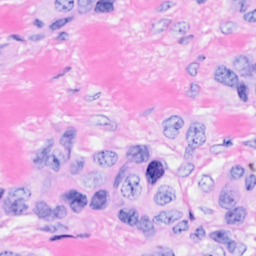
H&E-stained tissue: Breast